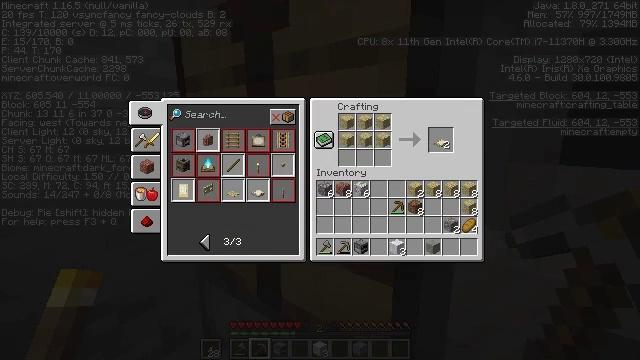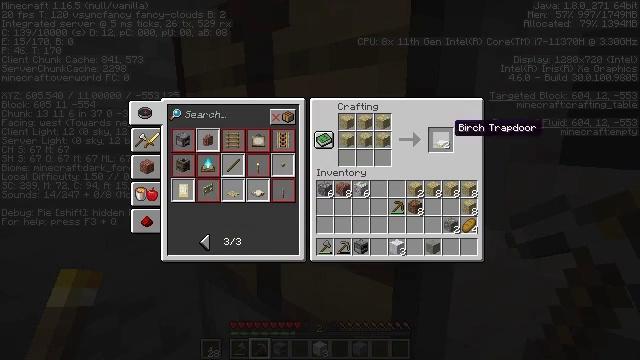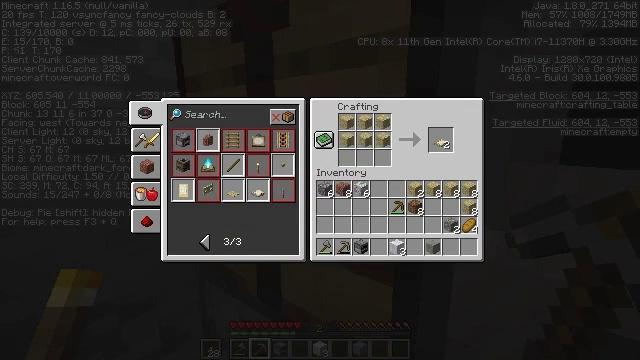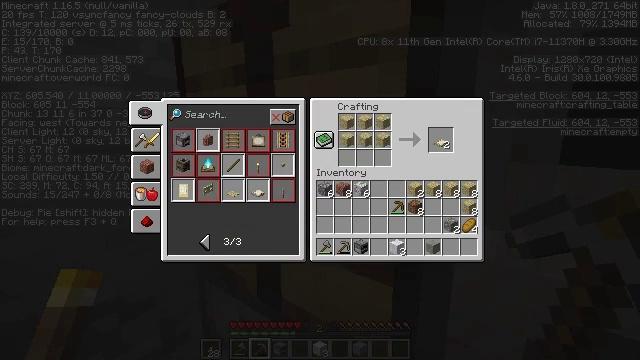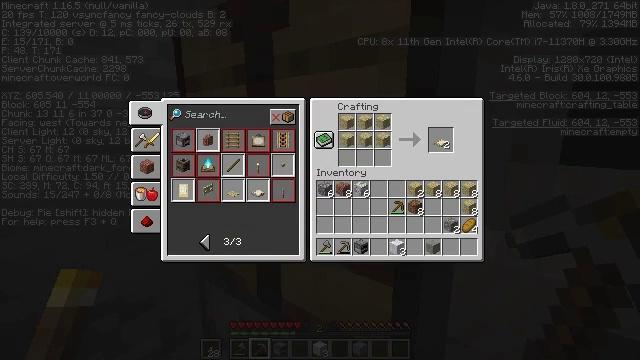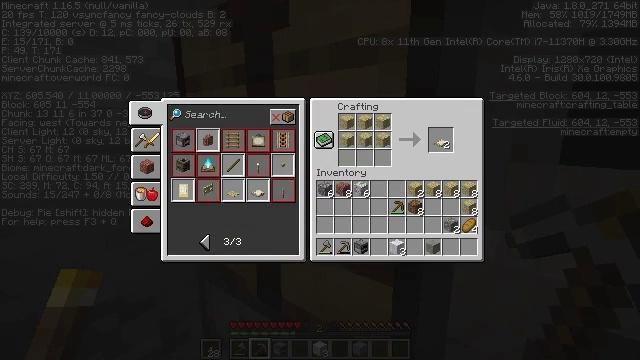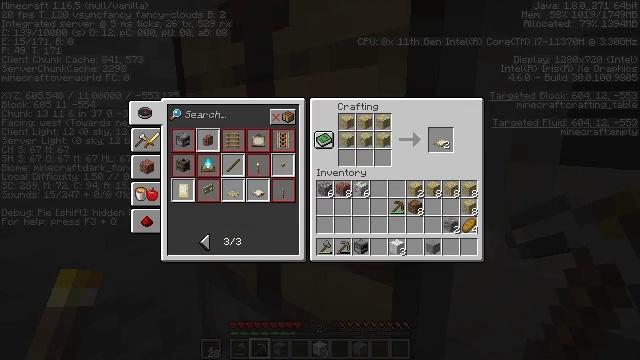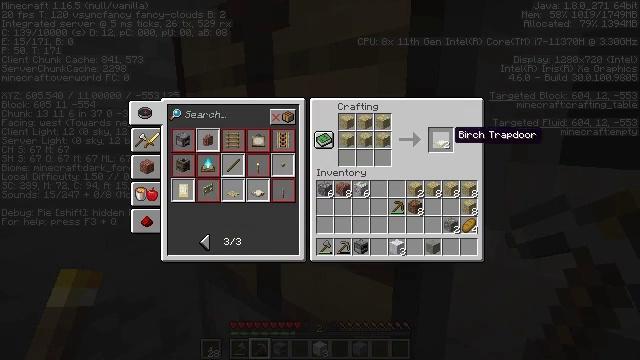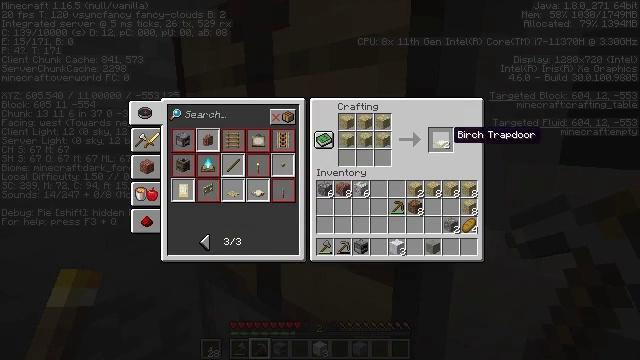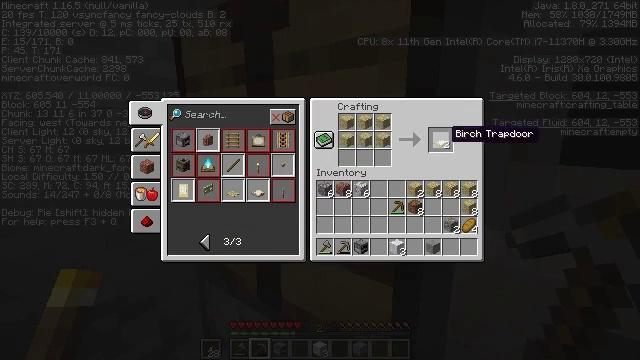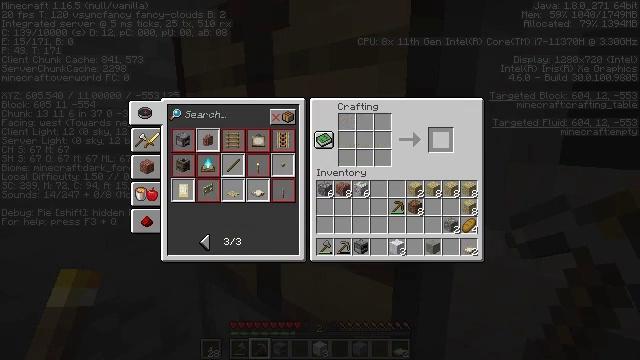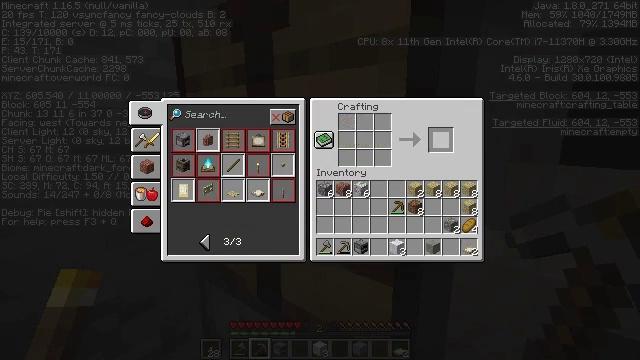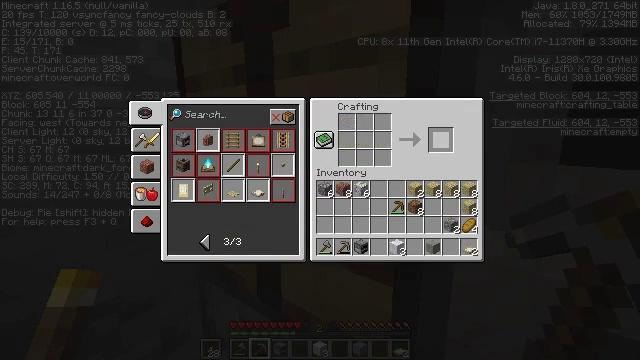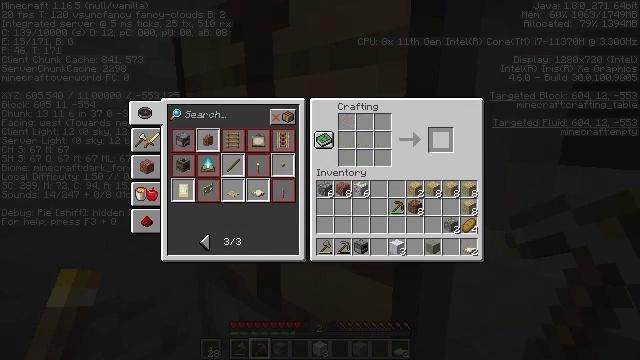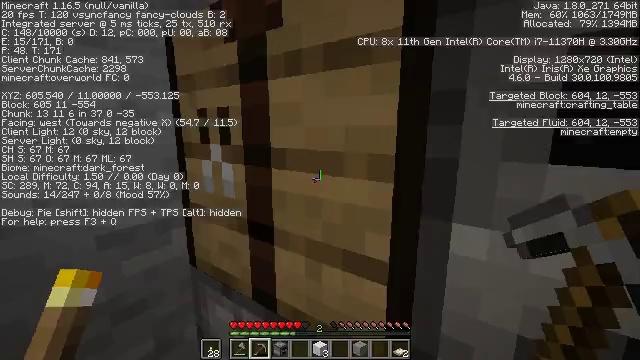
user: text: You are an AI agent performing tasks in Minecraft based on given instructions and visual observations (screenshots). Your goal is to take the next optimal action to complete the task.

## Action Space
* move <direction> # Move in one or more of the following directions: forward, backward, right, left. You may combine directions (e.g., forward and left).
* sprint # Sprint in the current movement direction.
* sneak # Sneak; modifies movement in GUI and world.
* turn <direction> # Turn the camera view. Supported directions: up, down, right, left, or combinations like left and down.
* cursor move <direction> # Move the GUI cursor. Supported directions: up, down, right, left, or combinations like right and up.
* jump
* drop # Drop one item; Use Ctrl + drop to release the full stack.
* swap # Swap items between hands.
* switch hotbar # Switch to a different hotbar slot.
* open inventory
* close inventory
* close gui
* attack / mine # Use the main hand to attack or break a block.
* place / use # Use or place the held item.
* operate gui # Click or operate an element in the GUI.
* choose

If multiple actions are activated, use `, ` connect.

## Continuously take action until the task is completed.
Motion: motion action
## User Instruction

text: Craft a birch trapdoor.
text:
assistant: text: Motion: sneak, cursor move down
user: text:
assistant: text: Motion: sneak
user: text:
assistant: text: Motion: sneak
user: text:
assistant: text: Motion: sneak
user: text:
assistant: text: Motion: sneak, operate gui
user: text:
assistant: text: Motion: sneak, operate gui
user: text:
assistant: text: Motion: sneak, operate gui
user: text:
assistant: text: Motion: sneak
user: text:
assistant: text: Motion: sneak
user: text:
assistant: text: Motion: sneak, operate gui
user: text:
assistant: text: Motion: sneak, operate gui
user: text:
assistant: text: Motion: sneak, operate gui
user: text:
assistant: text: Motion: sneak, operate gui
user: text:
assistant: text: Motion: sneak, cursor move right
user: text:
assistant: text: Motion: sneak, close gui